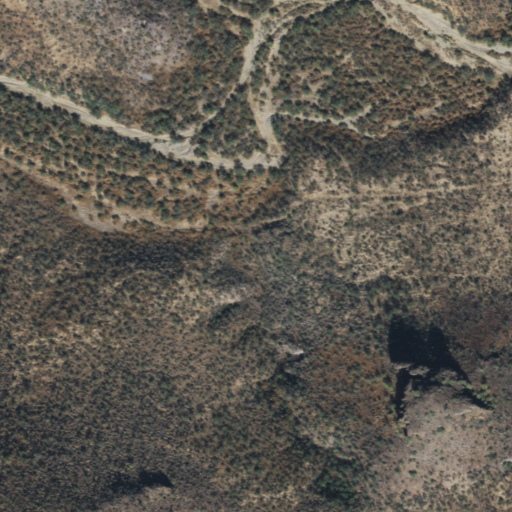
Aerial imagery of valley in Arizona named White Iron Canyon containing only shrub